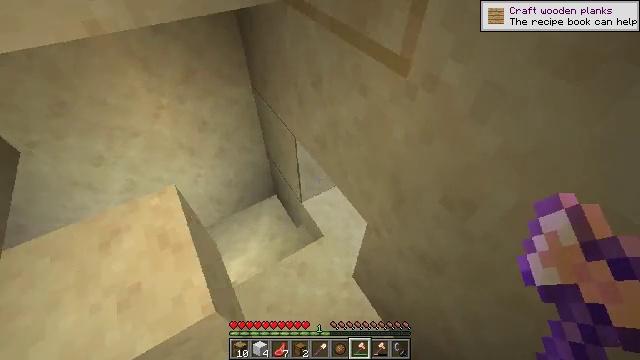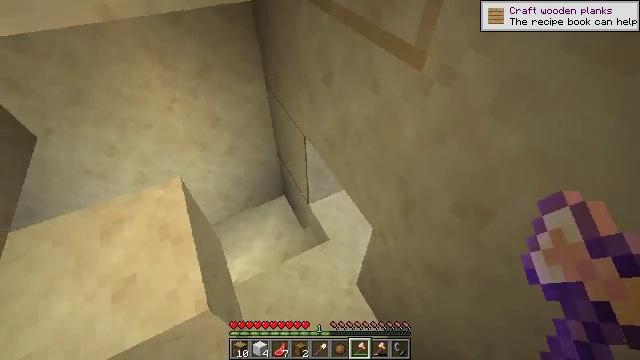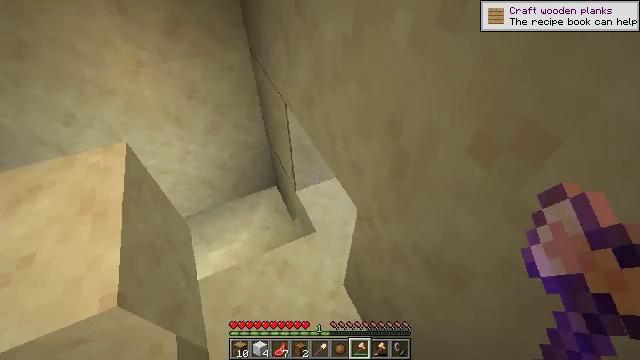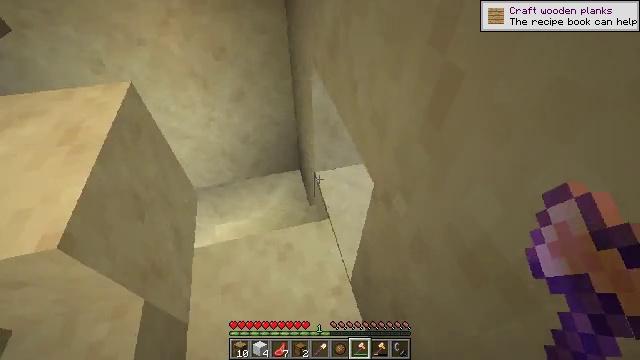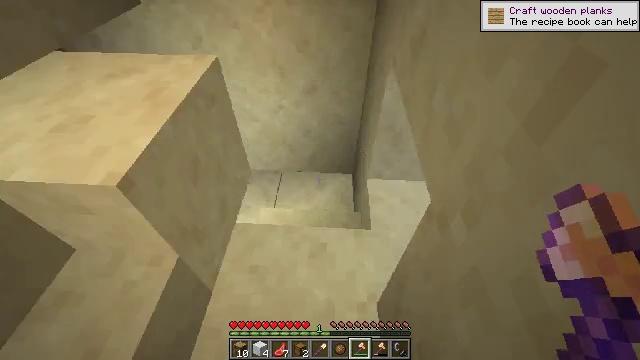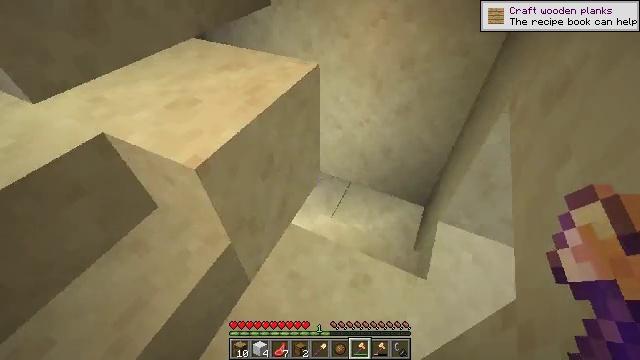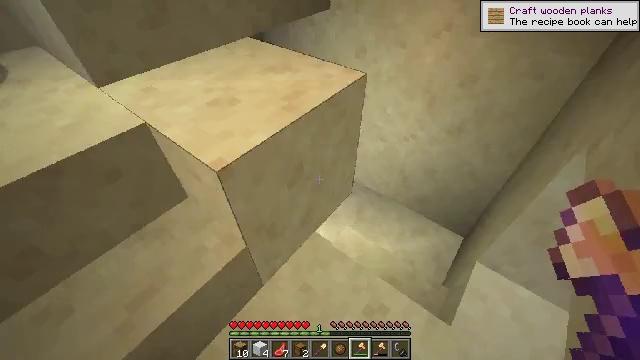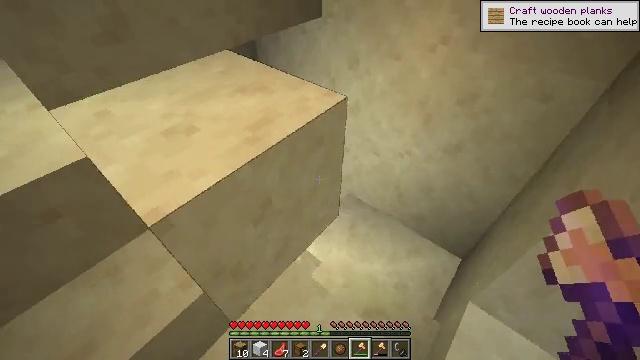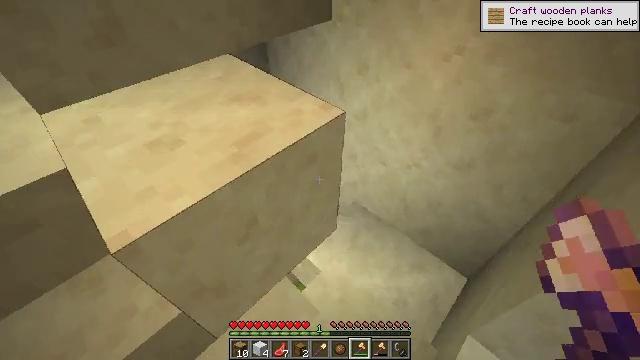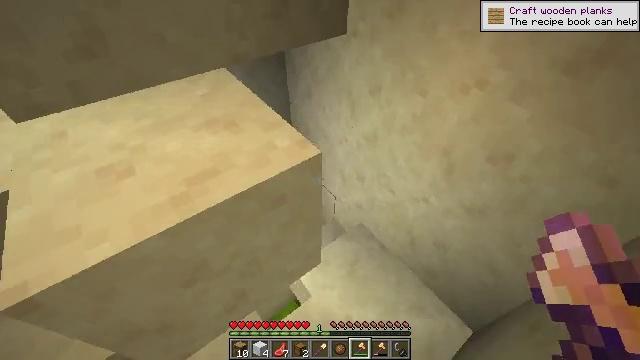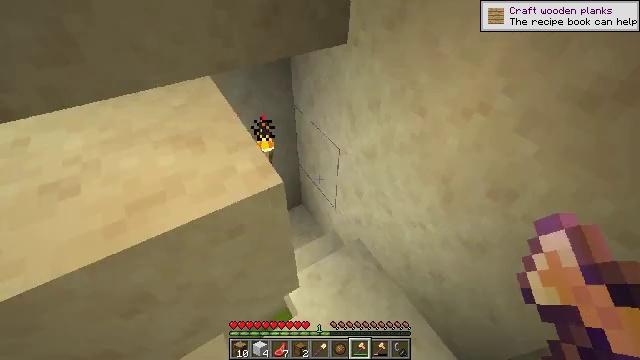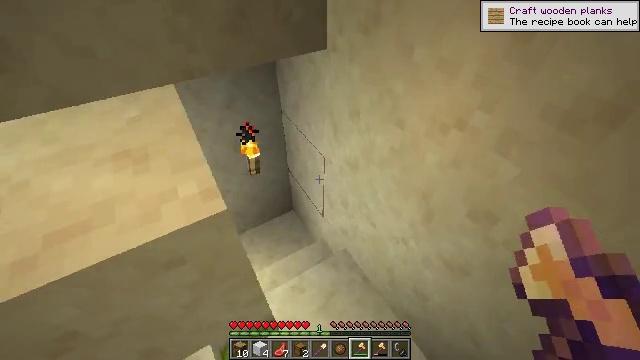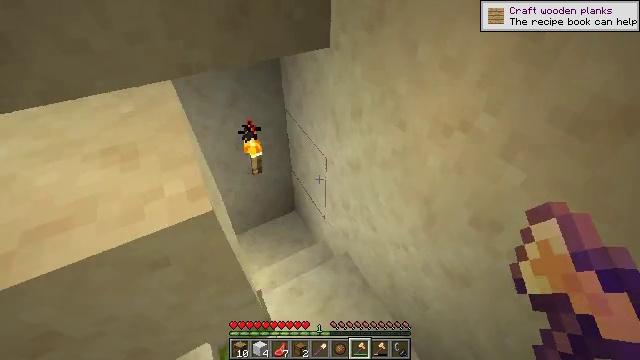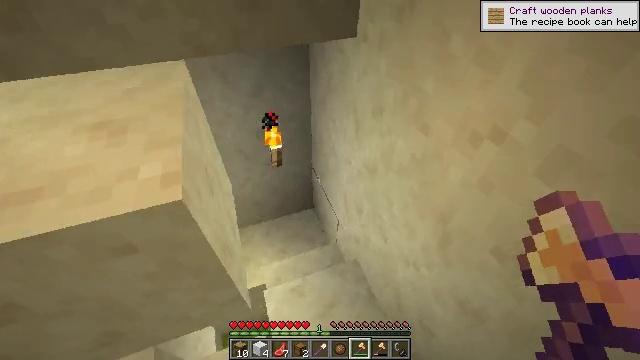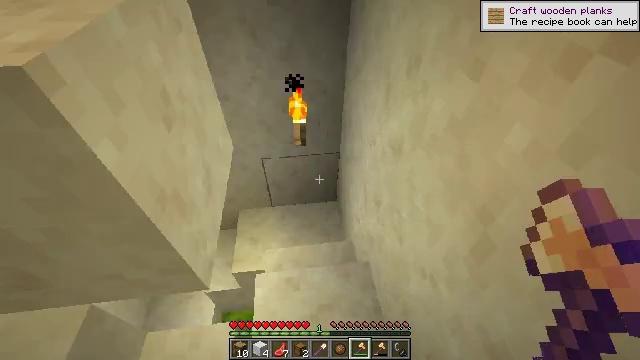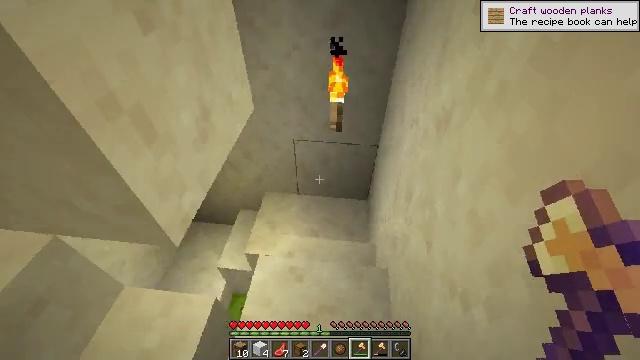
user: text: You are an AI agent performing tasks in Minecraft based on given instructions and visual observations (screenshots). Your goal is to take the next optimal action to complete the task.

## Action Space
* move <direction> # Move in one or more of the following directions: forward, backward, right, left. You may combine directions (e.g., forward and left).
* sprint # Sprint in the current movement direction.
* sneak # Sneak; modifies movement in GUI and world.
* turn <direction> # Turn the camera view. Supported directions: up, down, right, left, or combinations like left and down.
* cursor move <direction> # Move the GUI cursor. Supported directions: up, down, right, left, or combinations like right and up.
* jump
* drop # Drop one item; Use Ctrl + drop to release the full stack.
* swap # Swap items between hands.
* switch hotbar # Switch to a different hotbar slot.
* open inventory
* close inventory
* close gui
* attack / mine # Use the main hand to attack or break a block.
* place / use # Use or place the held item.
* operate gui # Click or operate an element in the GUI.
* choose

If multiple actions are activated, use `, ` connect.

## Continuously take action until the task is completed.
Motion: motion action
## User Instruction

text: Retrieve the lectern from the structure.
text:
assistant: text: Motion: move forward and move right, turn left
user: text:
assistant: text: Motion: move forward and move right, turn left
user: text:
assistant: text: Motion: move forward and move right, turn left
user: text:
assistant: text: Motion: move forward and move right, turn left and up
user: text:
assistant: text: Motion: move forward and move right, turn left and up
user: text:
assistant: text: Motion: move forward and move right, turn left
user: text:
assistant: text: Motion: move forward and move right, turn left
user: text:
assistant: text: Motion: move forward and move right, turn left
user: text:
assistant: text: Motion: move forward and move right, turn left
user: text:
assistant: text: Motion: move forward and move right, turn left
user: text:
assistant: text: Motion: move forward and move right
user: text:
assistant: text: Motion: move forward and move right, turn left
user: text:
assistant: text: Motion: move forward and move right, turn left
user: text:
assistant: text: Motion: move forward and move right, turn left
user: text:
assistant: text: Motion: move forward and move right, turn left
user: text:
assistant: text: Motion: move forward and move right, turn left and up
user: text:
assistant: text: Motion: move forward and move right, turn left
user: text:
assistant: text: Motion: move forward and move right, turn left
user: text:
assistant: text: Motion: move forward and move right, turn left
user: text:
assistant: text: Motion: move forward and move right, turn left
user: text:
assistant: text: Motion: move forward and move right, turn left
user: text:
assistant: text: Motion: move forward and move right, turn left
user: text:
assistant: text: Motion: move forward and move right, turn left and up
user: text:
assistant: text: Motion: move forward and move right, turn left
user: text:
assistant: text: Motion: move forward and move right, turn left
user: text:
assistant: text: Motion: move forward and move right, turn left
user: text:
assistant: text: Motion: move forward and move right, turn left
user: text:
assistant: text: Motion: move forward and move right, turn left and down
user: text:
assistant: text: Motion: move forward and move right, turn left and down
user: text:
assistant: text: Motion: move forward and move right, turn left